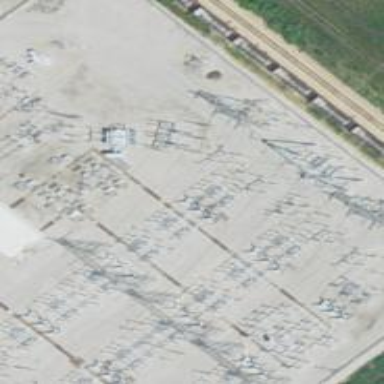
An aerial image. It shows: Switch for power supply.